Field crop: maize
Growth stage: 1
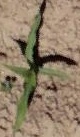
Species: maize